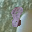
Label: 8